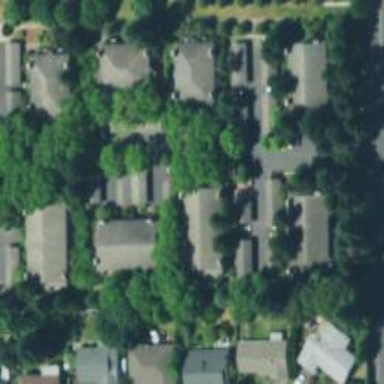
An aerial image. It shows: Condominium within residential area.